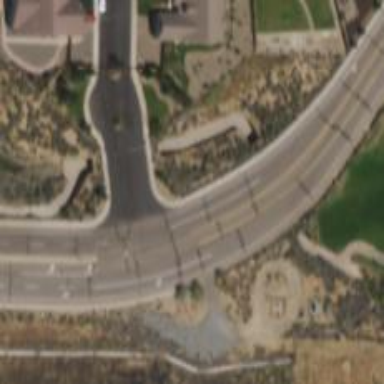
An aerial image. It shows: Golf cartpath that is also road path.